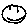
Label: smiley face